Field crop: maize
Growth stage: 2
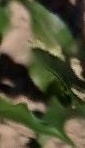
Species: maize